Field crop: maize
Growth stage: 2
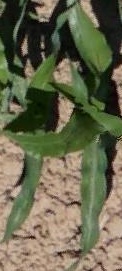
Species: maize